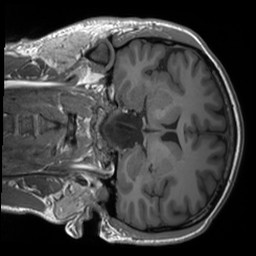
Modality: T1w
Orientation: coronal
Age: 25
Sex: male
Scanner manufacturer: siemens
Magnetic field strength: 3 T
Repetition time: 1.8 s
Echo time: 0.00241 s